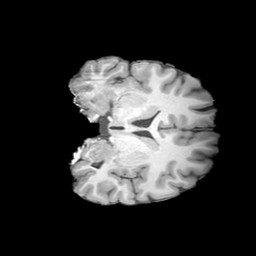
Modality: T1w
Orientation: coronal
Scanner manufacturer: siemens
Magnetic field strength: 3 T
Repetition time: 2 s
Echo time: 0.0024 s